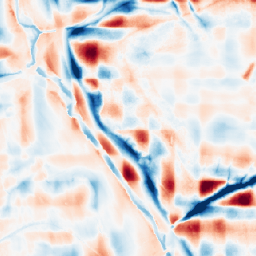
Category: wavelet
Decomposition family: wavelet_reverse_biorthogonal
Decomposition parameters: wavelet: rbio1.3
level: 5
Upsampling method: nearest
Upsampling parameters: scale: 4
Upsampling scale: 4